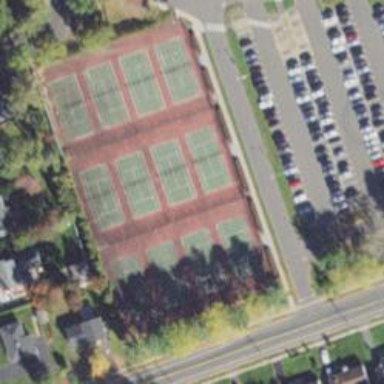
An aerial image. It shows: Sports center with tennis facility.